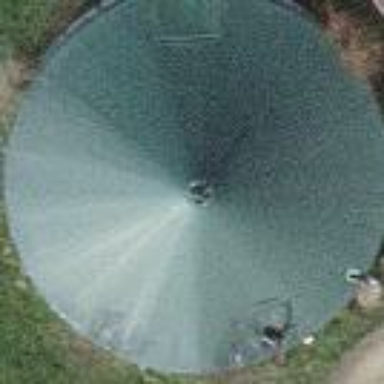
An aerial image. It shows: Storage tank created as man-made structure.